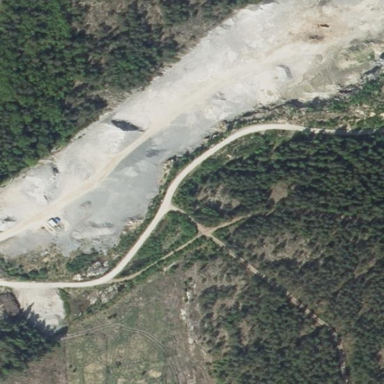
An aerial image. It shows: Quarry area.